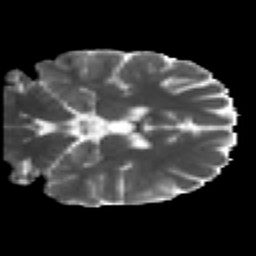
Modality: MD
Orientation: coronal
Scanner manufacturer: ge
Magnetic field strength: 3 T
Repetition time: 7.98 s
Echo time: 0.0701 s